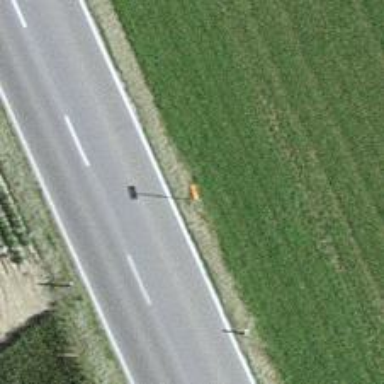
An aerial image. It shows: Pole with roof covering.